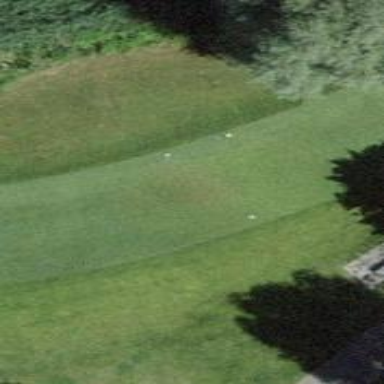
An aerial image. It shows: Golf tee.